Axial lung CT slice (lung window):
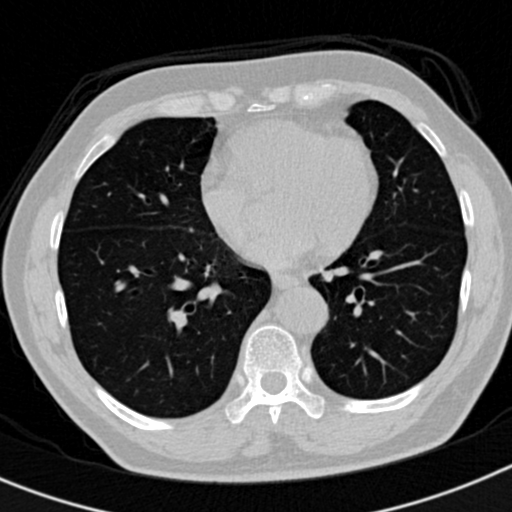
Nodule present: no